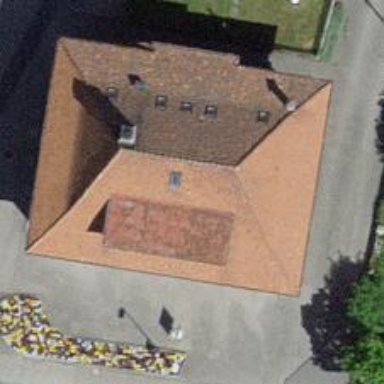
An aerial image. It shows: Town hall.